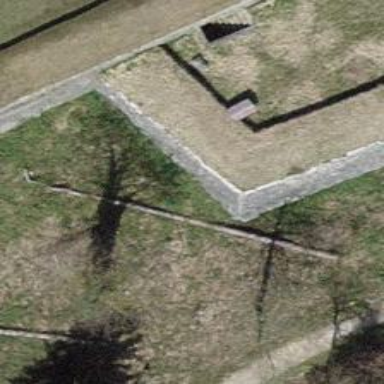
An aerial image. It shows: City wall in the picture.